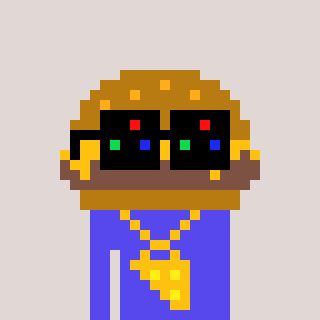
a pixel art character with square black sunglasses, a burger-shaped head and a computerblue-colored body on a warm background